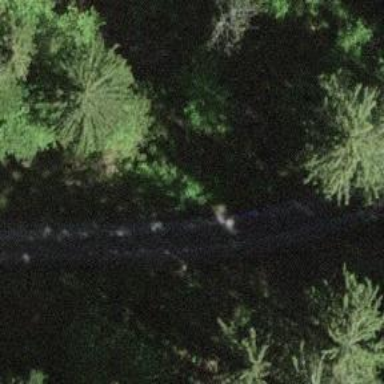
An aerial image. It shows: Culvert tunnel.